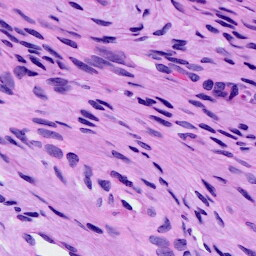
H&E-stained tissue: Cervix